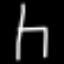
Label: chair